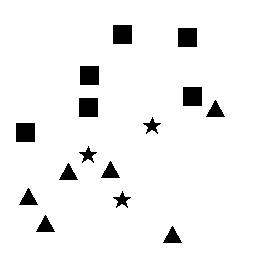
Squares: 6
Triangles: 6
Stars: 3
Total shapes: 15